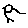
Label: bird